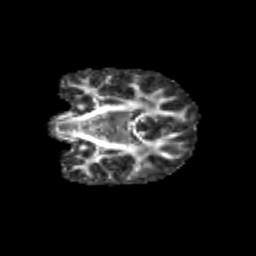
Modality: FA
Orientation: coronal
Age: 9
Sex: female
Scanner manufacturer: siemens
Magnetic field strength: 3 T
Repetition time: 3.8 s
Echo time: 0.07 s